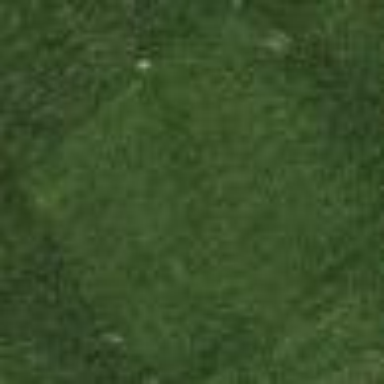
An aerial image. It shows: Grass area designated as golf tee.